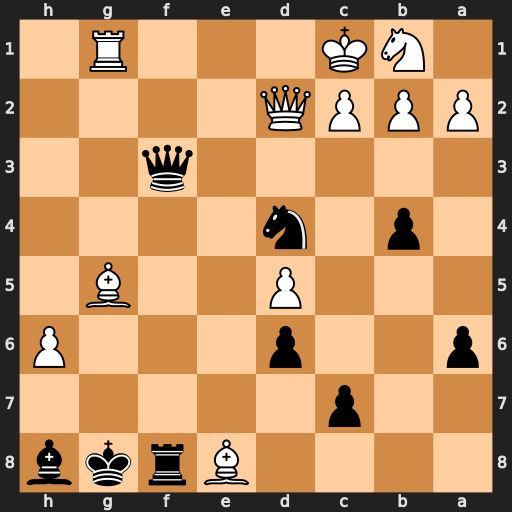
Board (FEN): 4Brkb/2p5/p2p3P/3P2B1/1p1n4/5q2/PPPQ4/1NK3R1
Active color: b
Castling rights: -
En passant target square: -
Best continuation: Ne2+ Qxe2 Qxe2 Bd2+ Bg7